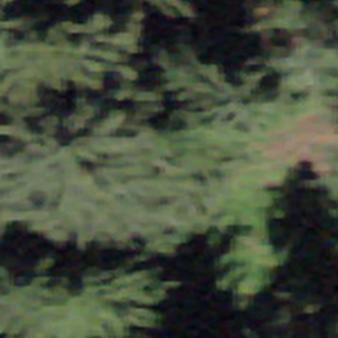
Label: other